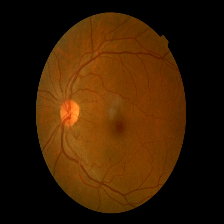
Diabetic retinopathy grade: Mild